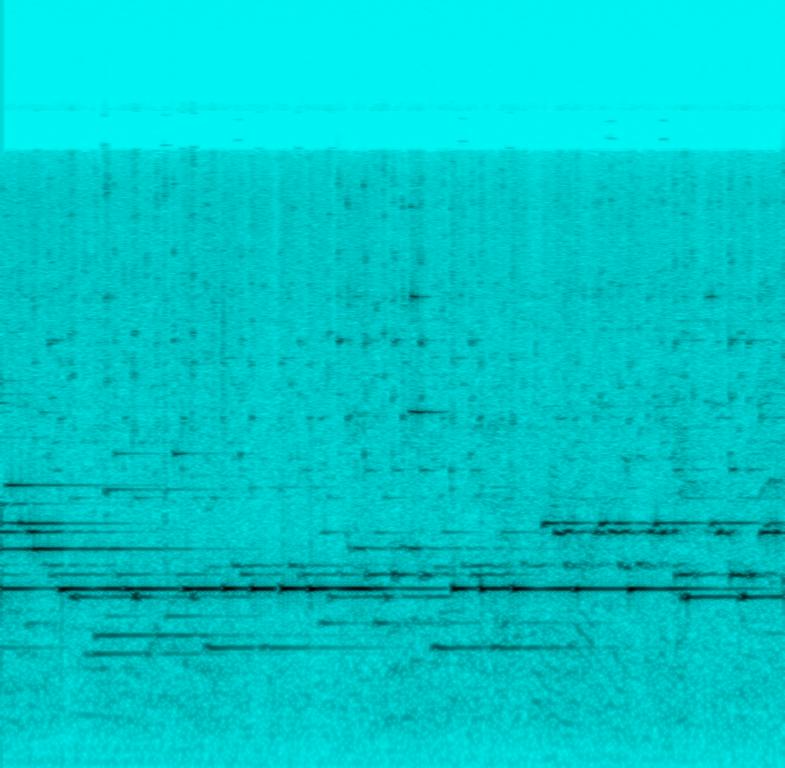
The song is an instrumental piece. The song is fast tempo with a glass harpist playing an extremely intricate solo with no other instrumentation . The song is magical and mysterious. The song is a live performance with ambient sounds of people talking in the background.